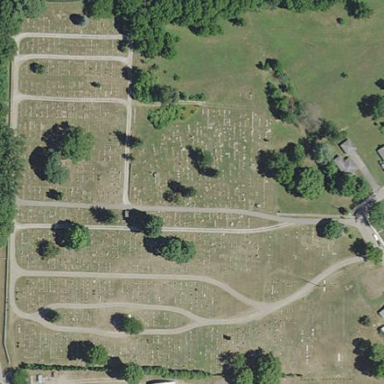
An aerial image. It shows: Cemetery.